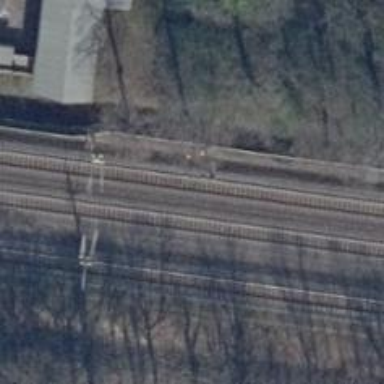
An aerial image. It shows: Railway signal.